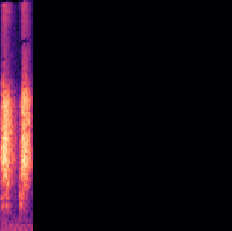
Sound class: Dog